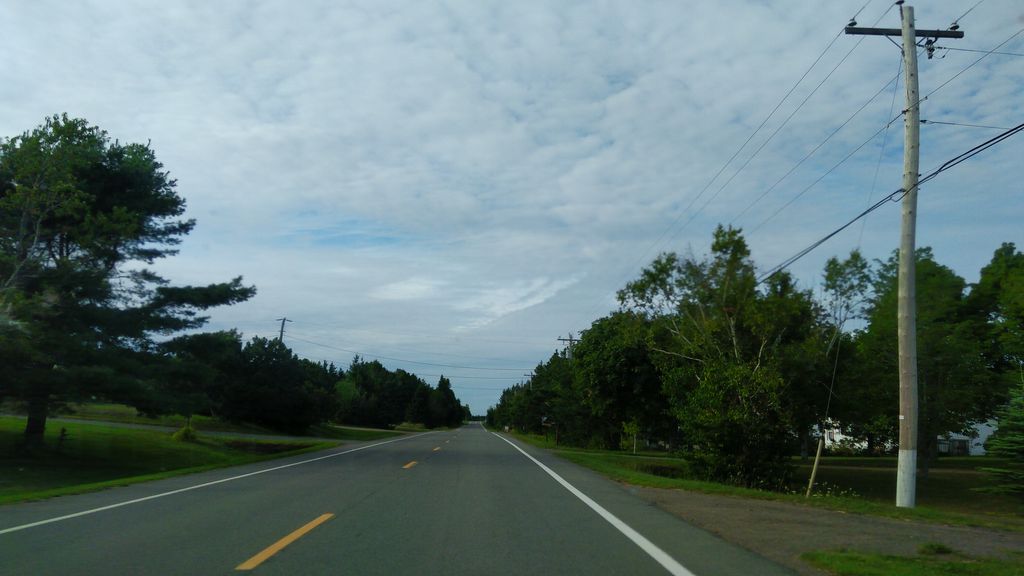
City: charlottetown